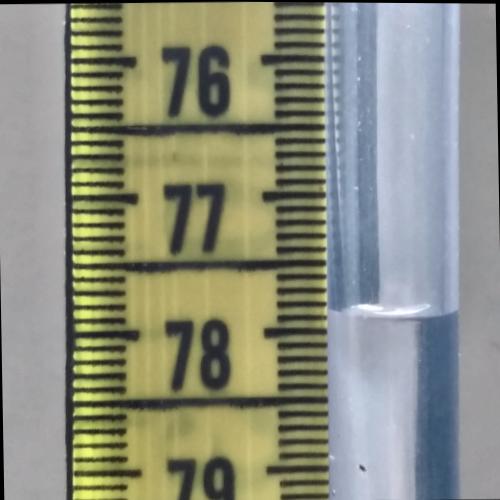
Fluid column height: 77.9 cm